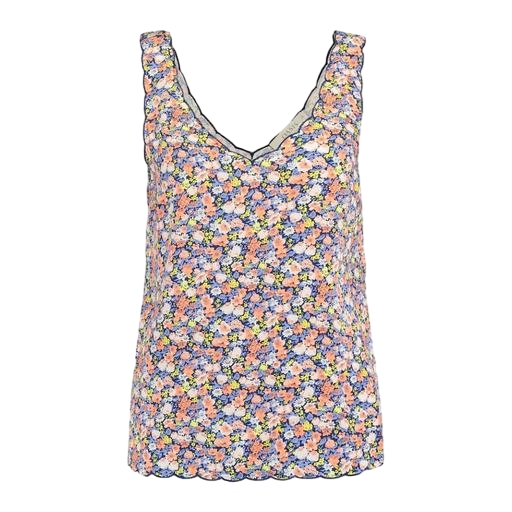
blue floral-print tank top, blue multi floral racer tank, floral print tank top, white background